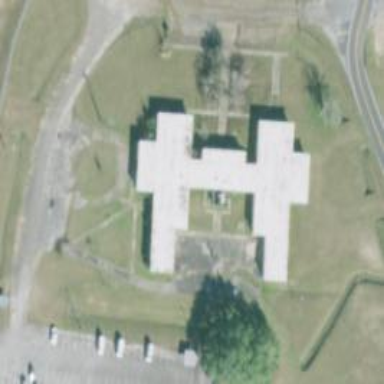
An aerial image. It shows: Healthcare facility identified as hospital.